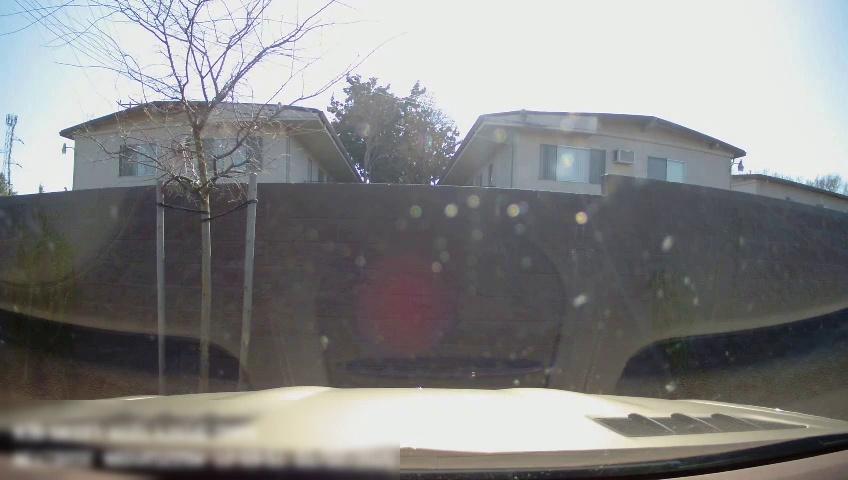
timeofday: Day
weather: Sunny